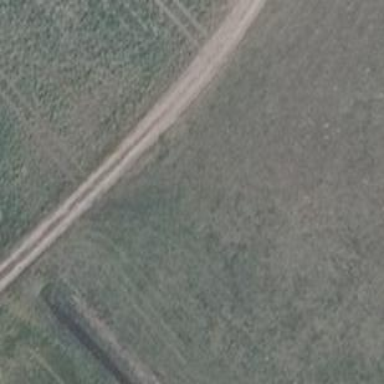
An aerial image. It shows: Track with grade2 tracktype.